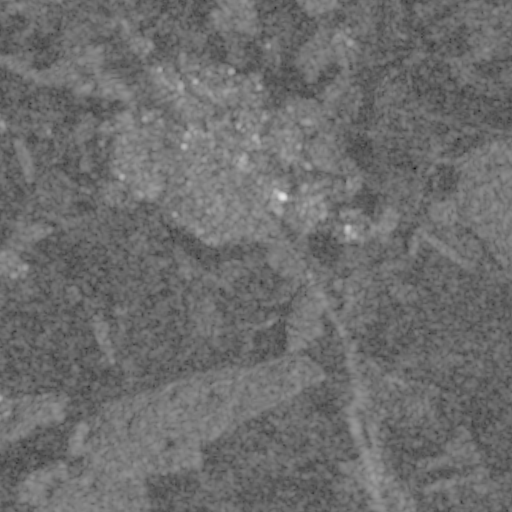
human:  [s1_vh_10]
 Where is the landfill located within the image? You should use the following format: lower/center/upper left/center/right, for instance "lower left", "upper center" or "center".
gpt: The landfill is located in the center left of the image.
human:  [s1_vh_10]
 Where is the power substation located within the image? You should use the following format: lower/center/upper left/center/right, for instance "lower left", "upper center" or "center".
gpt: The power substation is located in the upper center of the image.
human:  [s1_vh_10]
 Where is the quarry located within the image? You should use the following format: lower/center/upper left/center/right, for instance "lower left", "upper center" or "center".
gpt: The quarry is located in the center right of the image.
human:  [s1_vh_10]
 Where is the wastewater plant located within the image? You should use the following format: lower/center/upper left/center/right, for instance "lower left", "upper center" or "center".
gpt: The wastewater plant is located in the center of the image.
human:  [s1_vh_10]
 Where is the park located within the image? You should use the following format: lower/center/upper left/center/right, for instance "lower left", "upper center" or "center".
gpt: There is no park in the image.

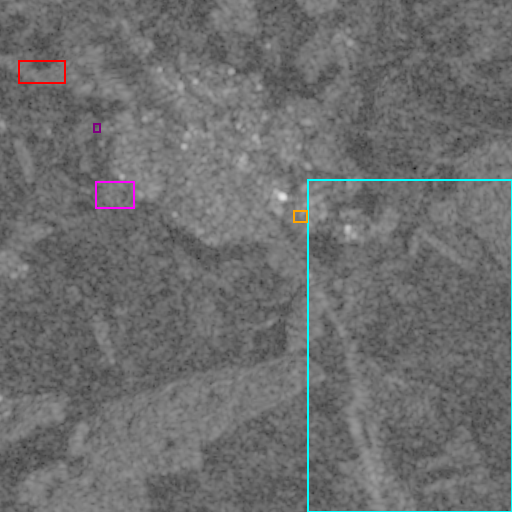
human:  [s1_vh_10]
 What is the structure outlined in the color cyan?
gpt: The structure outlined in cyan is a crop field.
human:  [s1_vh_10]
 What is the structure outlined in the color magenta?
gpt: The structure outlined in magenta is a landfill.
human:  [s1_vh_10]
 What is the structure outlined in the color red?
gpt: The structure outlined in red is a park.
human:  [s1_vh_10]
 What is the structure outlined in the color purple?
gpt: The structure outlined in purple is a parking lot.
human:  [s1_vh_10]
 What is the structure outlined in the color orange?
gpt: The structure outlined in orange is a wastewater plant.
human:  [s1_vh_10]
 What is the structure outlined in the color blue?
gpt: There is no blue outline.